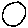
Label: circle